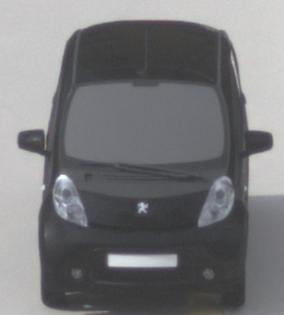
Make: Peugeot
Model: iOn
Detailed model: iOn
Model produced from: 2010/12
Model produced until: 2013/02
Doors: 5
Color: black
Road condition: dry road
Daytime: morning or afternoon
Contrast: low contrast